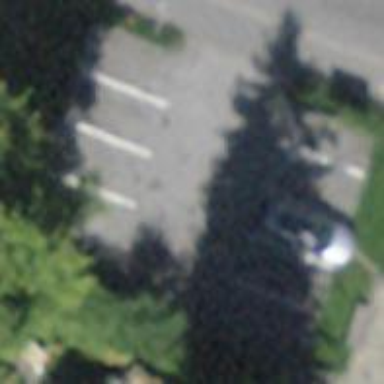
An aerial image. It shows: Parking area with surface.